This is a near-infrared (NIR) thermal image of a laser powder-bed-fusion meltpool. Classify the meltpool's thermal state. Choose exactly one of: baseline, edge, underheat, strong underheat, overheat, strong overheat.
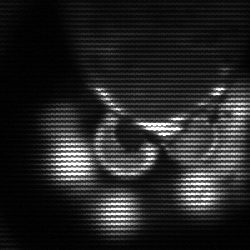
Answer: edge